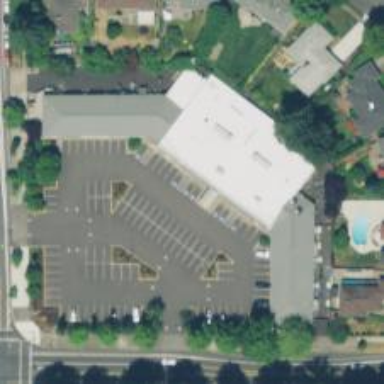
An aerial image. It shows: Parking space.